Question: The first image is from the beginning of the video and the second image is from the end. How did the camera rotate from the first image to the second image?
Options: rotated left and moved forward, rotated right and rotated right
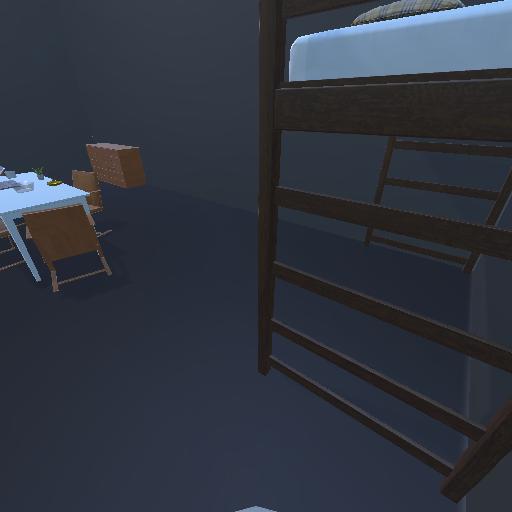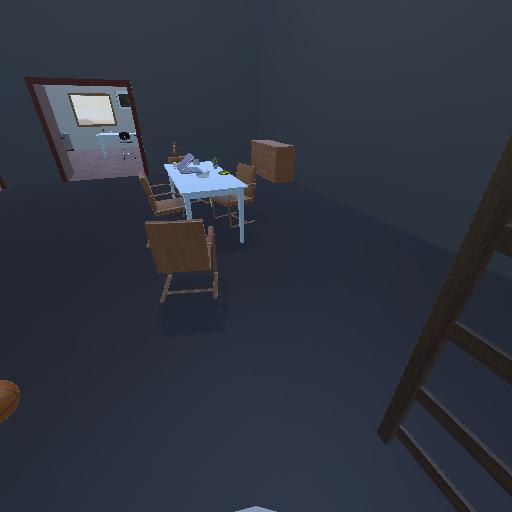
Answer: rotated left and moved forward